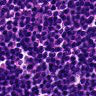
Metastatic tissue present: no